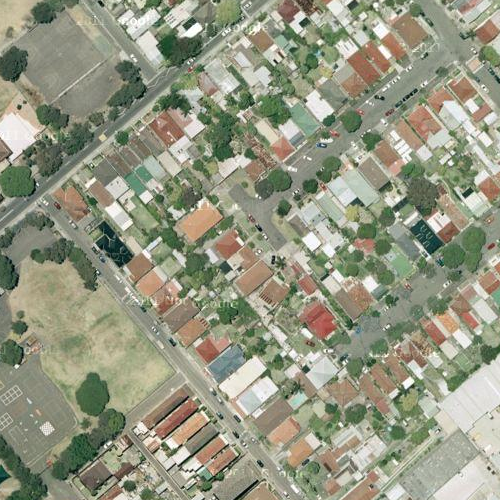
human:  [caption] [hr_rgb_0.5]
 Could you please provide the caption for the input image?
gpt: A wide highway passed by a residential area .

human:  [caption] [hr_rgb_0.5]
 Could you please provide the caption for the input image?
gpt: Lots of houses with red and orange roofs arranged densely .

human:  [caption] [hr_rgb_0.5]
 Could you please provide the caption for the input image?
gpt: A residential area with houses arranged neatly and some roads go through this area .

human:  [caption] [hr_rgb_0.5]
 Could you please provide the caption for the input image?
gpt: A residential area with houses arranged neatly and a highway passed by .

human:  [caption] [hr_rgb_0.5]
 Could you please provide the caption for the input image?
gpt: A residential area with houses arranged neatly while a wide highway passed by .